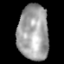
Tissue: lung
Cell type: T cells
Senescence score: 0.2313
Nuclear area (px): 1678
Mean DAPI intensity: 161.675